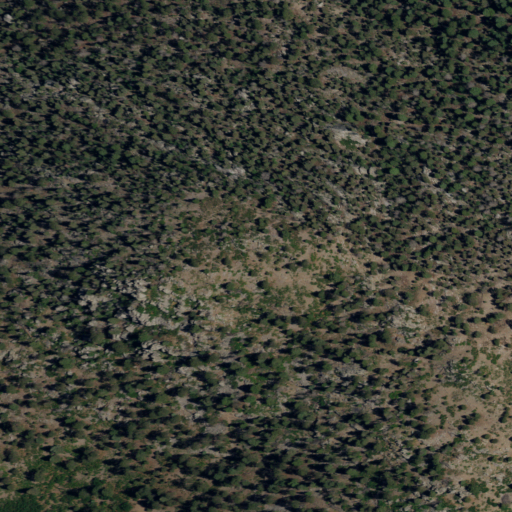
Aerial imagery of mountain in New Mexico named Quartzite Peak containing evergreen forest, shrub, and grassland